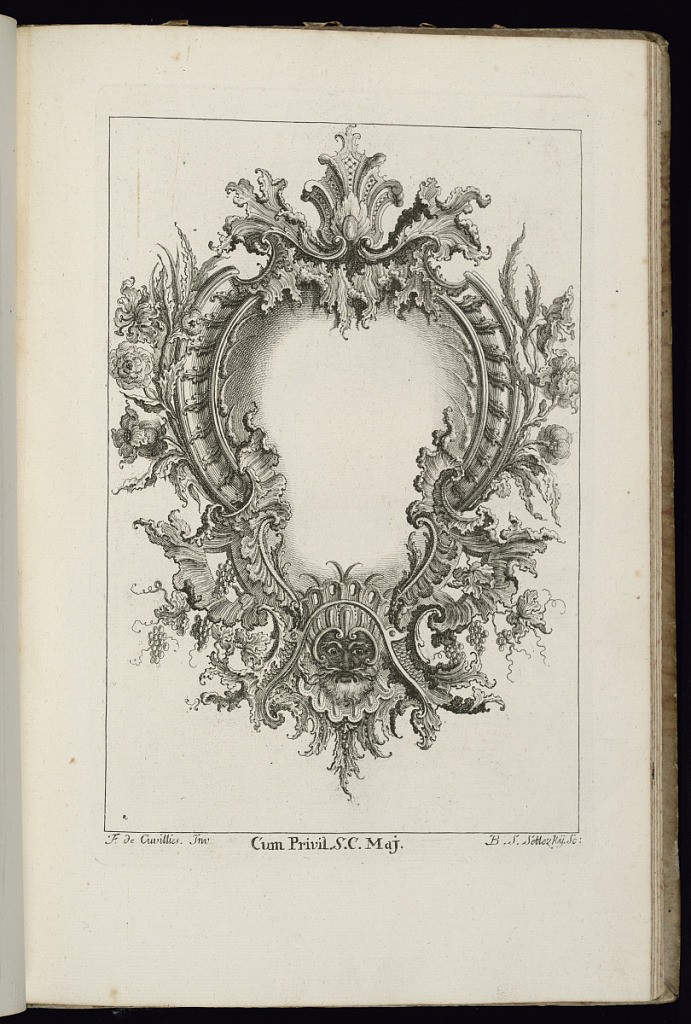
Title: Cartouche with Mask
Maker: François de Cuvilliés the Elder, Belgian, 1695 - 1768
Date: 1738
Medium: Etching and engraving on paper
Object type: Bound print
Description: Blank symmetrical upright rocaille cartouche with a mask at lower center; grape vines and roses throughout.